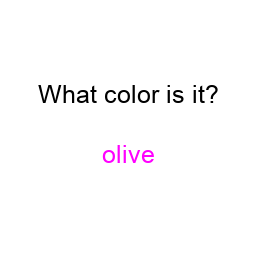
Color: magenta
Color name shown: olive
Background color: white
Question text color: black